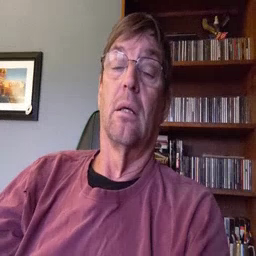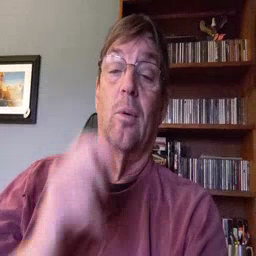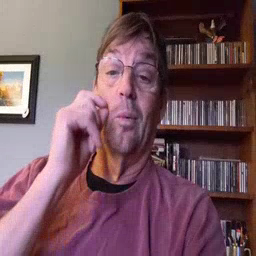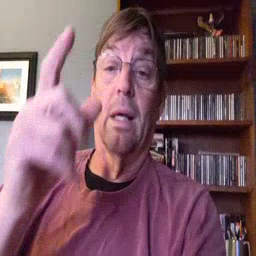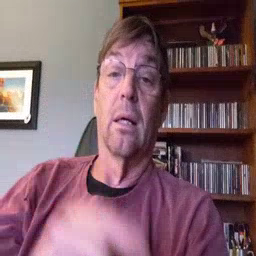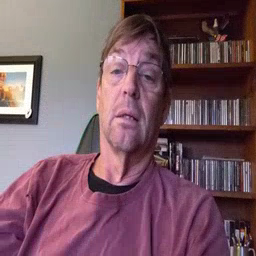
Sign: wake